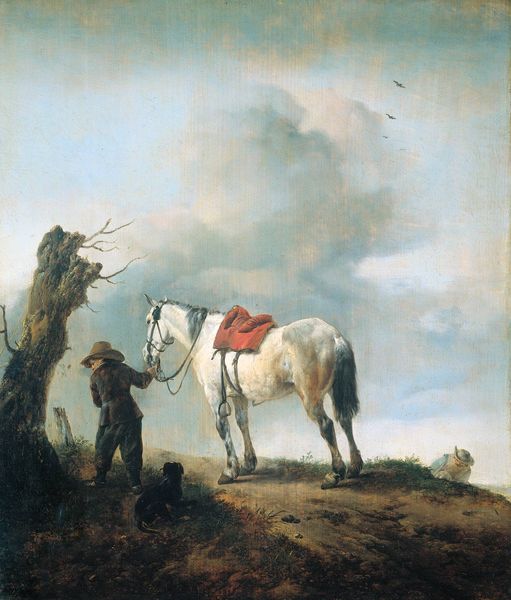
Titel: Das graue Pferd
Künstler: Philips Wouwerman
Standort: Amsterdam
Institution: Rijksmuseum
Schlagwörter: baum, berg, blau, gemälde, himmel, mann, schatten, vogel, weiß, wolken, grün, landschaft, menschen, äste, braun, grau, holz, hut, hüte, licht, männer, rücken, schwarz, strasse, blick, dackel, gras, gürtel, hund, rot, tier, tiere, weg, wiese, wolke, malerei, alt, anzug, hose, jacke, jung, mensch, steine, herr, holland, portrait, schauen, öl, ast, baumstamm, einsamkeit, erde, feld, hügel, kalt, natur, stamm, vögel, weide, zweige, einsam, gehen, pfad, realismus, decke, kind, pflanzen, rosa, anhöhe, genre, pferd, pony, reiter, beine, bewölkt, huf, hufe, mähne, pferdedecke, sattel, schwanz, schweif, steigbügel, zaumzeug, zügel, spanien, rückenansicht, biegung, man, naturalismus, beobachten, gebirge, gipfel, hang, verlassen, kahl, herbst, pause, rast, romantik, sturm, junge, warten, bauer, tor, courbet, knabe, suchen, bub, kälte, abgrund, kuppe, überfall, leinwand, jagd, schimmel, daumier, jüngling, untersicht, karg, wanderer, halfter, gestrüpp, mittelpunkt, räuber, neugier, hinterhalt, wegelagerer, gaul, krähen, stumpf, baumstumpf, pass, führen, pferdeschwanz, satteldecke, hören, trist, bergauf, apfelschimmel, bergkuppe, schlapphut, köter, finden, schanz, abgestorben, führer, kriechend, honoré daumier, anschleichen, rote decke, baumstumpt, stiegbügel, wouwermann, 19. jahrhundert, roter sattel, achten, eindamkeit, wolken vögel, juunge, zuügel